Field crop: maize
Growth stage: 1
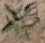
Species: atriplex